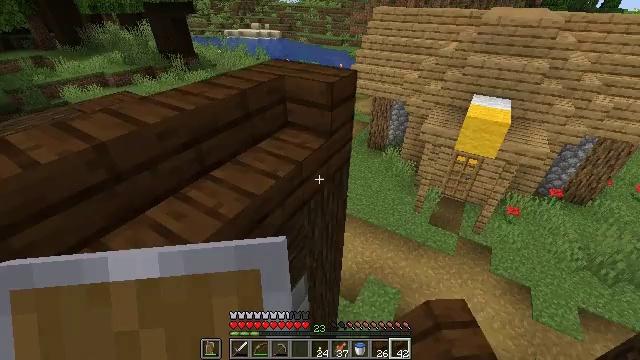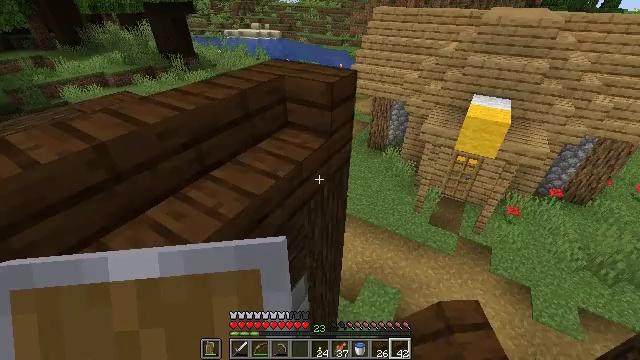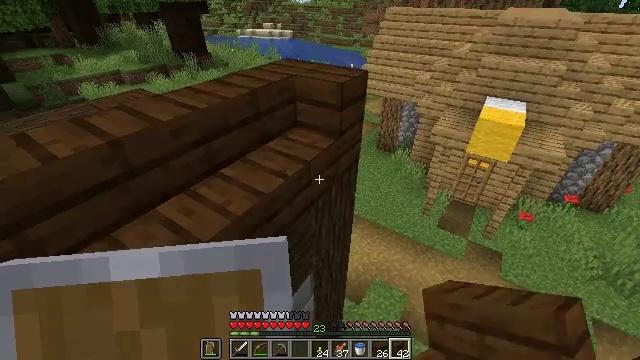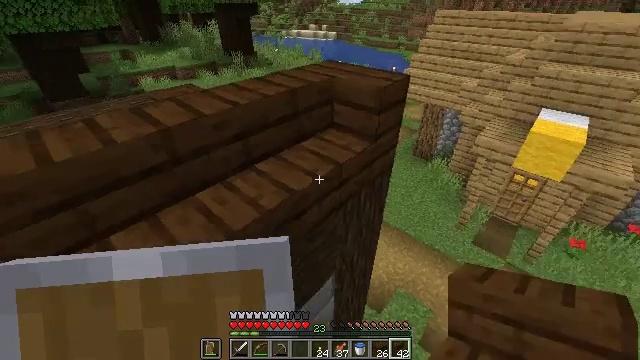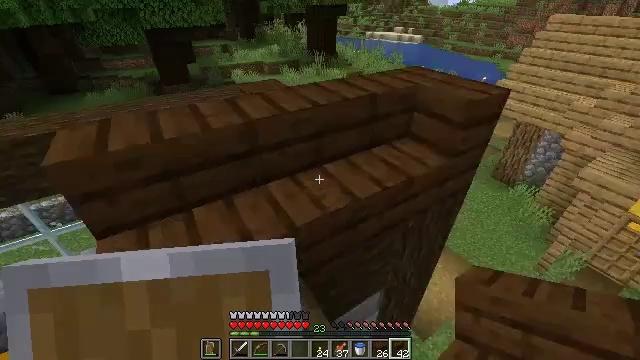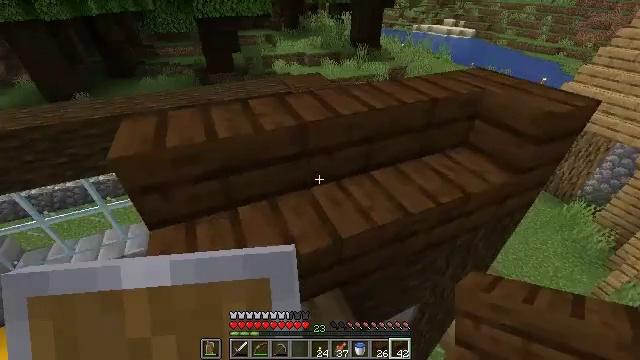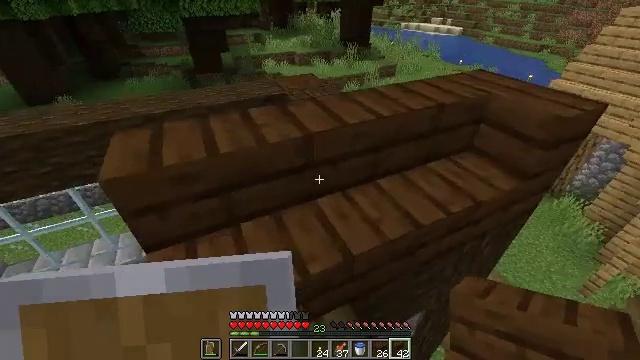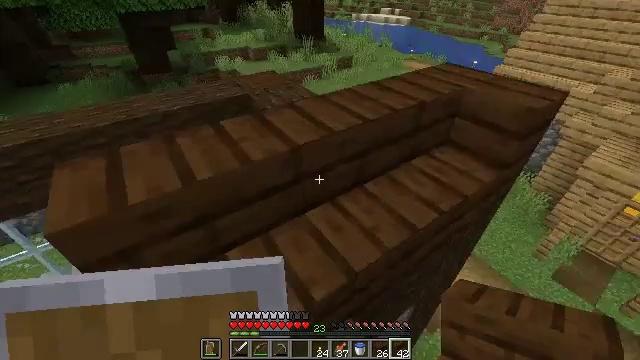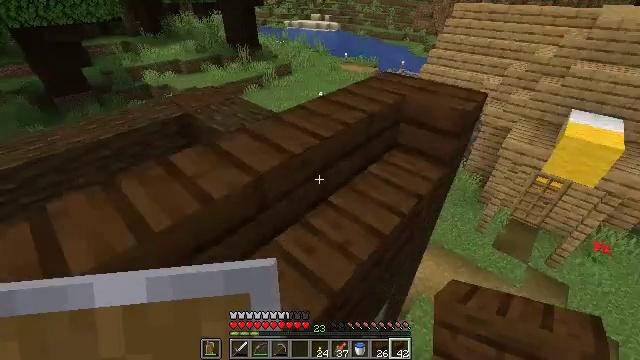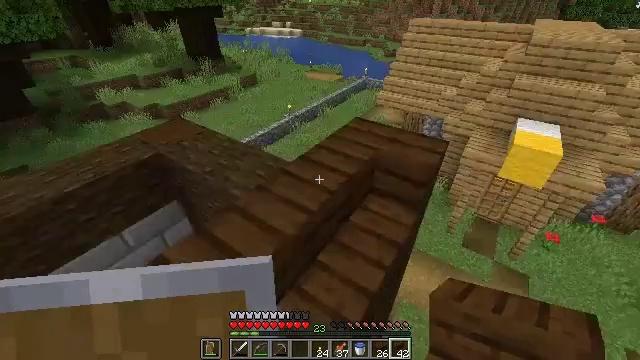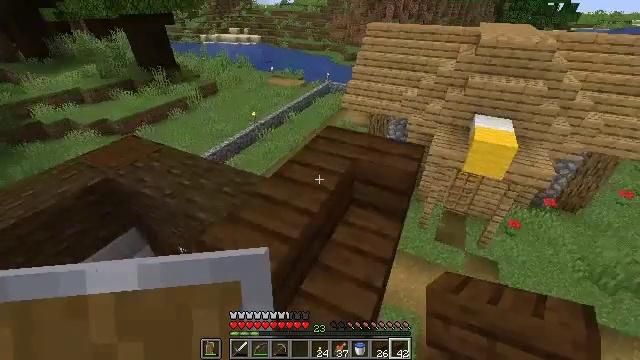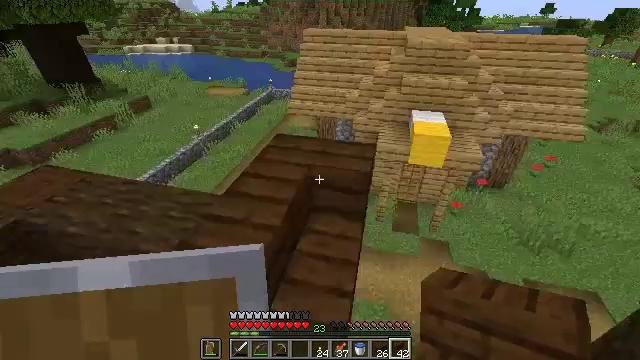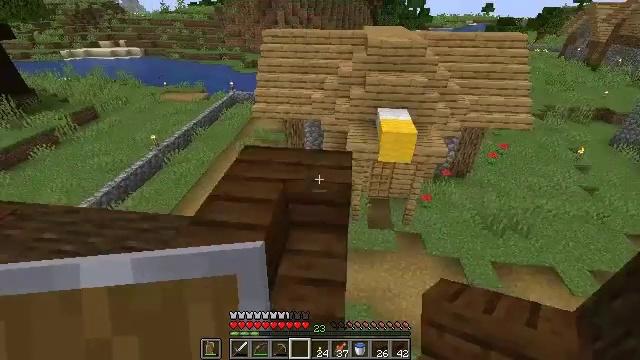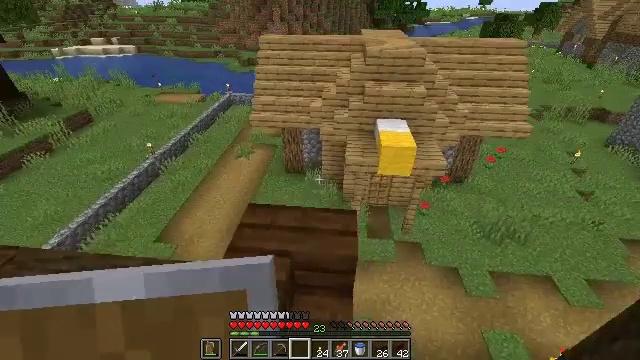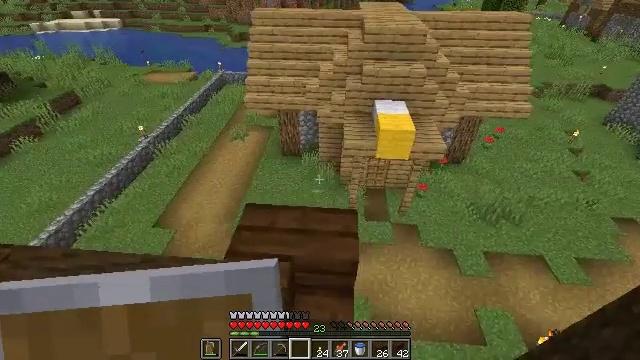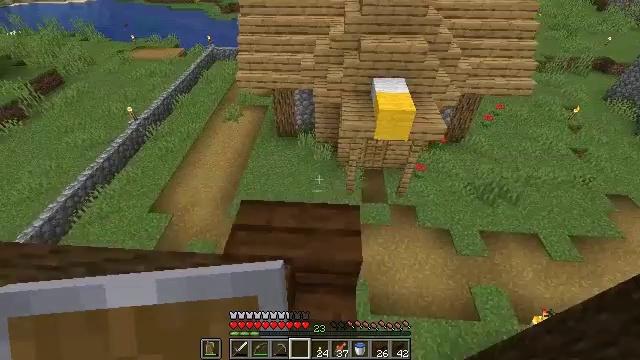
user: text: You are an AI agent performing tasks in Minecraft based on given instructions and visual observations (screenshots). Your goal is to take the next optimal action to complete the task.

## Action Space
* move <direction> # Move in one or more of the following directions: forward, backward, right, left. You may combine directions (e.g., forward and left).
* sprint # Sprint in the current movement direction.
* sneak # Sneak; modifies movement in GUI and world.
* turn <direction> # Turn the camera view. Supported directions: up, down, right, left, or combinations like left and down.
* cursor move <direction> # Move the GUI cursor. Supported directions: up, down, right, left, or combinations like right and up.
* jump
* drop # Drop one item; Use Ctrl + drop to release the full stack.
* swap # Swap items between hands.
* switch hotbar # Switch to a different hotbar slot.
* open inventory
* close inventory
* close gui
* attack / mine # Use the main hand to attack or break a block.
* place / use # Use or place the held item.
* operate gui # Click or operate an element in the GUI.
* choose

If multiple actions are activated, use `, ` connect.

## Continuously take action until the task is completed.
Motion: motion action
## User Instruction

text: Collect the dark oak stairs by mining.
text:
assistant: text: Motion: no_op
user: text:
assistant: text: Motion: turn left
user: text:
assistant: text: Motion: turn left
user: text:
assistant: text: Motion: move forward and move left, turn left
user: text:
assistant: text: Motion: move forward and move left, turn left and down
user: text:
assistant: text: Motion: move forward and move left, turn right
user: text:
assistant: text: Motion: move forward and move left, turn right and down
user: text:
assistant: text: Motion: move forward, turn right and up
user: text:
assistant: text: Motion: move forward, turn right
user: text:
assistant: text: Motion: move forward, turn right
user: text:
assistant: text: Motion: move forward, turn right and up
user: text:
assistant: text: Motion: move forward, turn right, switch to hotbar 4
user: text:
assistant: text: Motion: move forward, switch to hotbar 4
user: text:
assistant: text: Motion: move forward, turn down
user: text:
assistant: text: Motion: move forward, turn right and down
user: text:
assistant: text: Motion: move forward, turn down
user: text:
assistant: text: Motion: turn down
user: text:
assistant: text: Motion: no_op
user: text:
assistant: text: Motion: turn down
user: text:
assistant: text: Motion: open inventory
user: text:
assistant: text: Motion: open inventory
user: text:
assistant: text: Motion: open inventory
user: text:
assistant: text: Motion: cursor move right
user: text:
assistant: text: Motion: no_op
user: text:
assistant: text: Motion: no_op
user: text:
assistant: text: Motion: no_op
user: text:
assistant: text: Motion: no_op
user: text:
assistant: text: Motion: cursor move right
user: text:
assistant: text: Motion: cursor move right
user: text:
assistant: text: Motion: cursor move right